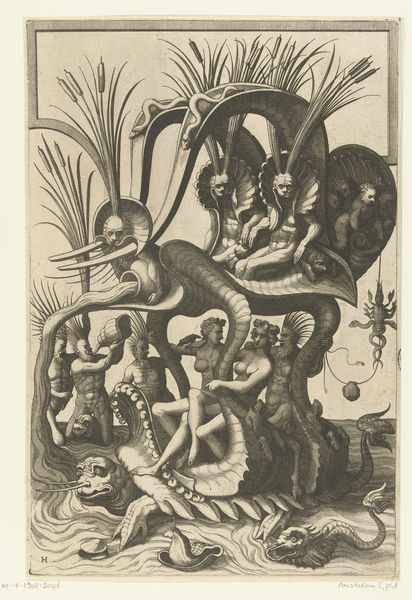
Titel: Waterschildpad die op zijn rug een wagen draagt
Künstler: Johannes of Lucas van Doetechum
Standort: Amsterdam
Institution: Rijksmuseum
Schlagwörter: meer, nackt, wasser, frauen, busen, gras, bart, tot, niederlande, natur, schilf, krug, brüste, schlange, insekten, wesen, schlangen, muschel, schnecke, kupferstich, fantasie, drachen, reptil, krebs, monster, seemonster, monter, t, h, fanrasie